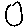
Label: circle